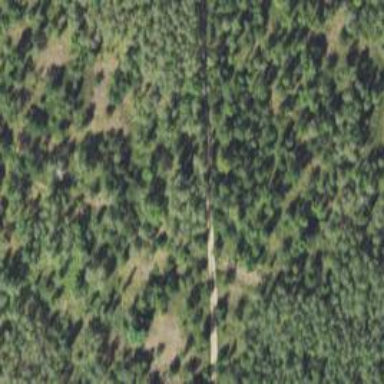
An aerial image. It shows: Abandoned railway crossing residential road. The railway holds historical significance.